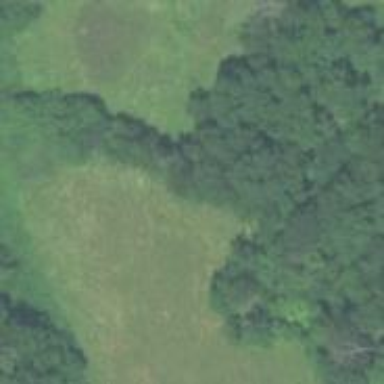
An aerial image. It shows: Beautiful woodland area.